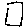
Label: square